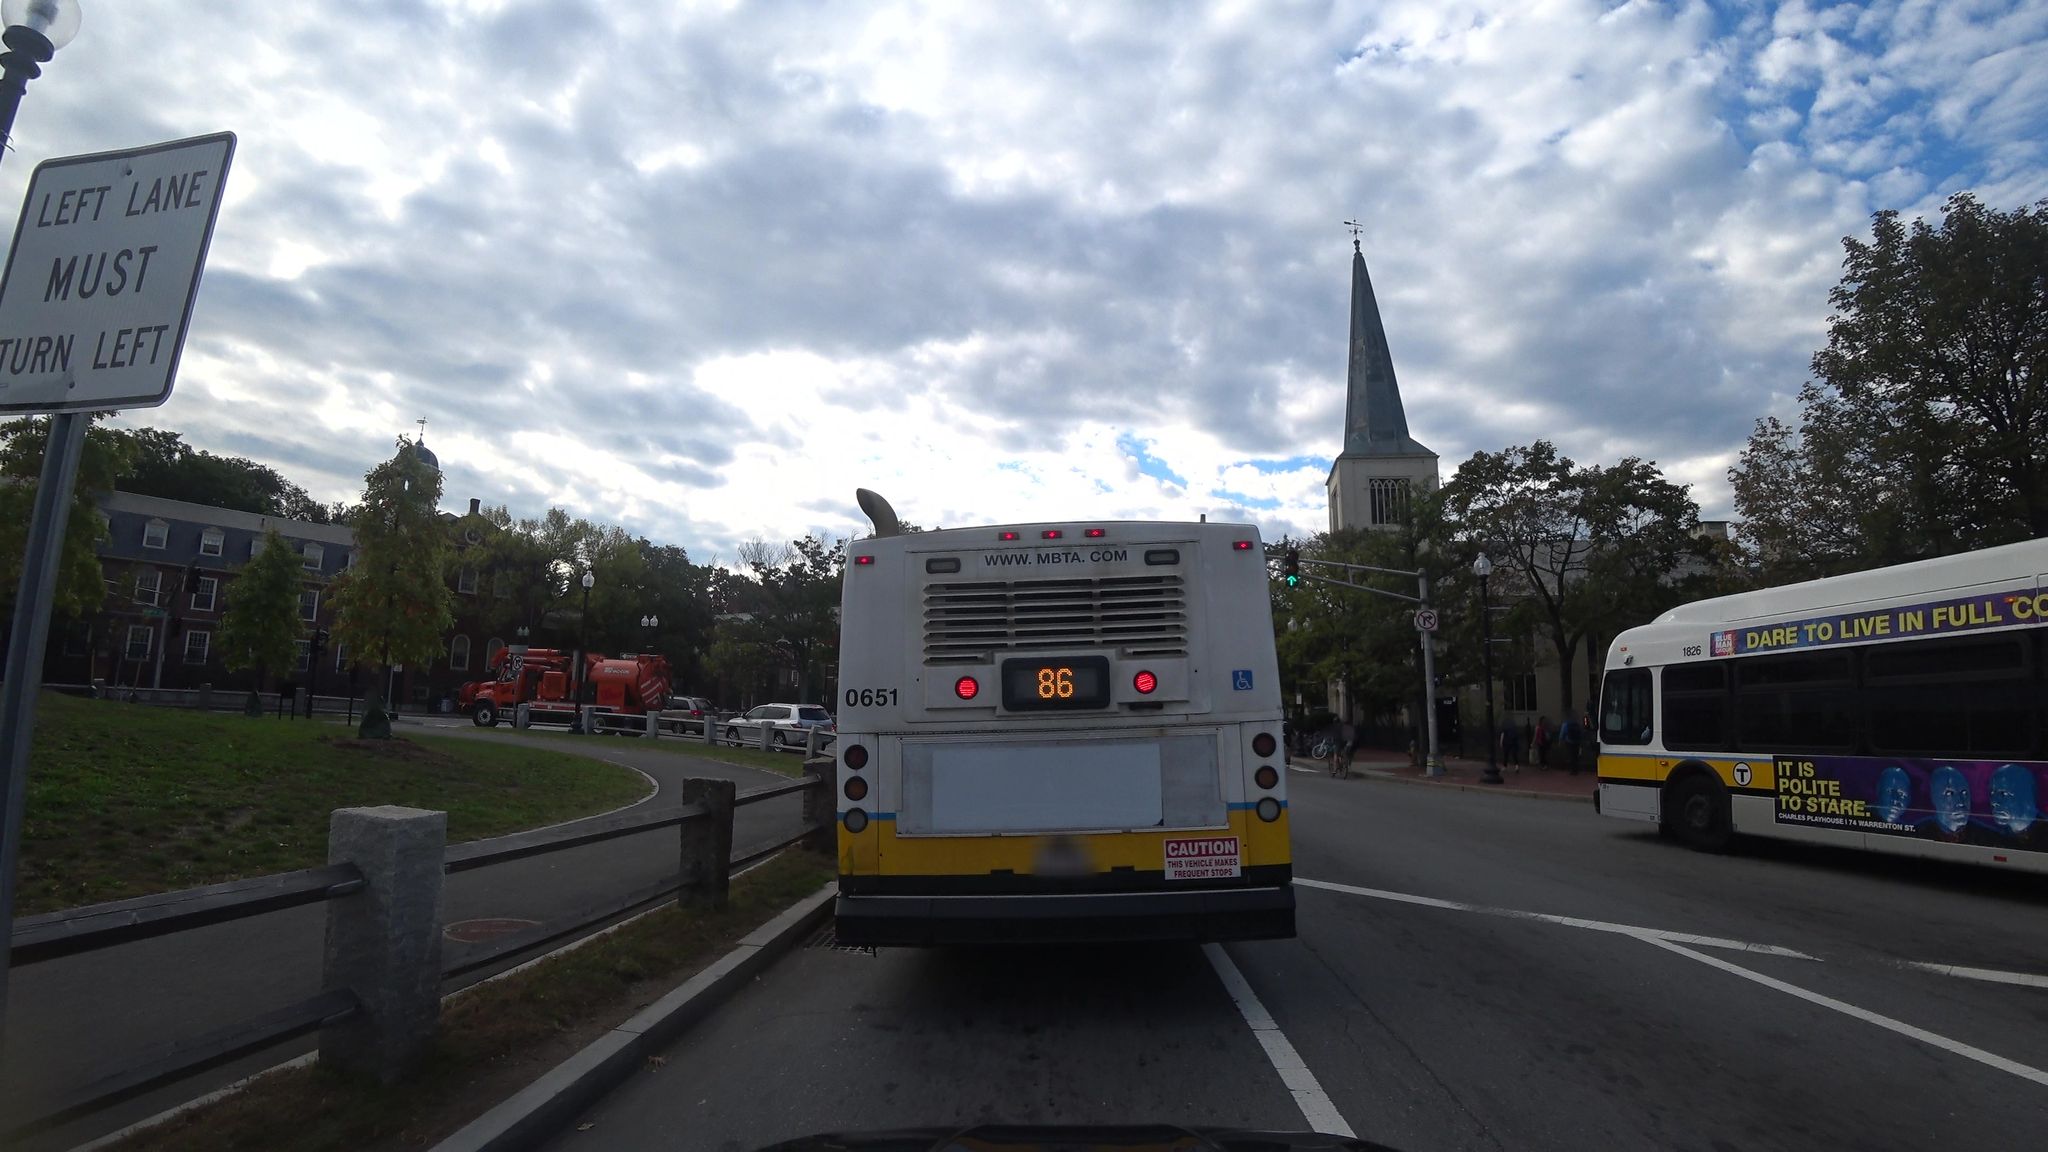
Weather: cloudy
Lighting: day
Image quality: good
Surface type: cycling surface
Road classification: cycleway
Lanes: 3
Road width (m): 16.5
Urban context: urban centre
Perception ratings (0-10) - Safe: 3.18, Lively: 5.48, Beautiful: 6.27, Boring: 6.69, Depressing: 7.09, Wealthy: 1.83